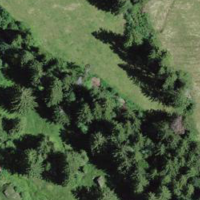
EUNIS habitat code: 44
Species observed at this site:
Sambucus racemosa
Campanula trachelium